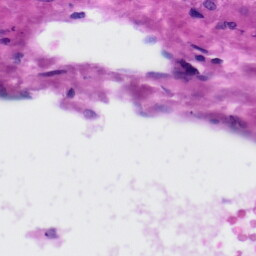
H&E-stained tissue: Liver